Field crop: maize
Growth stage: 2
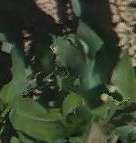
Species: maize